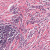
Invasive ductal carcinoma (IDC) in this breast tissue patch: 1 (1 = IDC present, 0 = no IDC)